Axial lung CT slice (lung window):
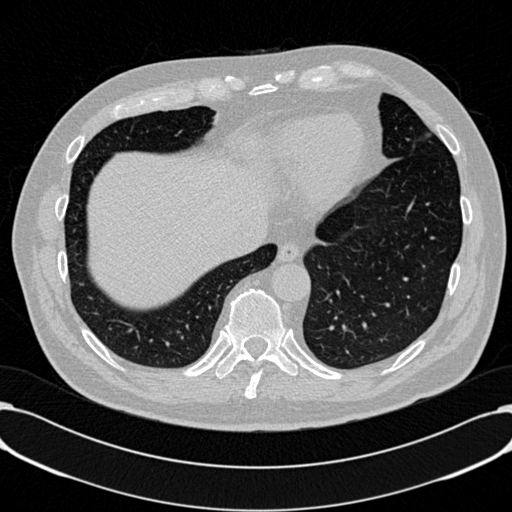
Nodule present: no